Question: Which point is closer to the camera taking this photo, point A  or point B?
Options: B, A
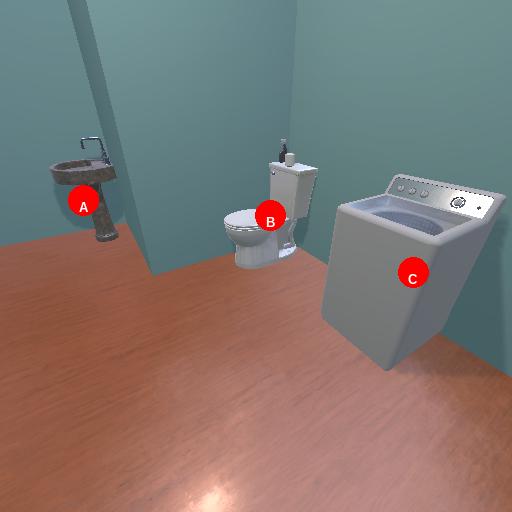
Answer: B